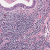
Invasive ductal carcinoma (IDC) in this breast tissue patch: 0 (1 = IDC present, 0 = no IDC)